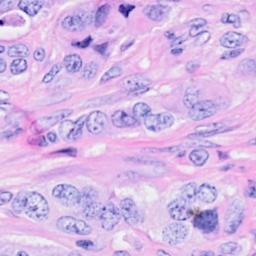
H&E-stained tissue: Breast